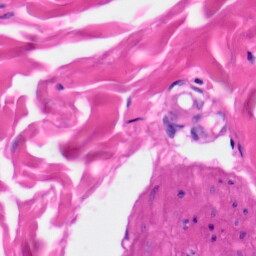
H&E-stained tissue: Skin